Field crop: maize
Growth stage: 2
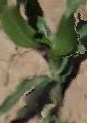
Species: maize